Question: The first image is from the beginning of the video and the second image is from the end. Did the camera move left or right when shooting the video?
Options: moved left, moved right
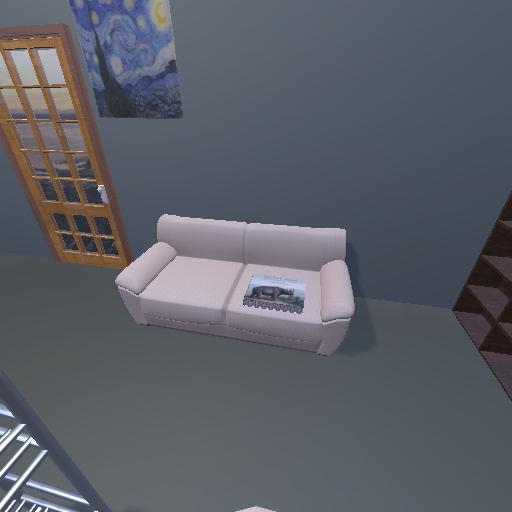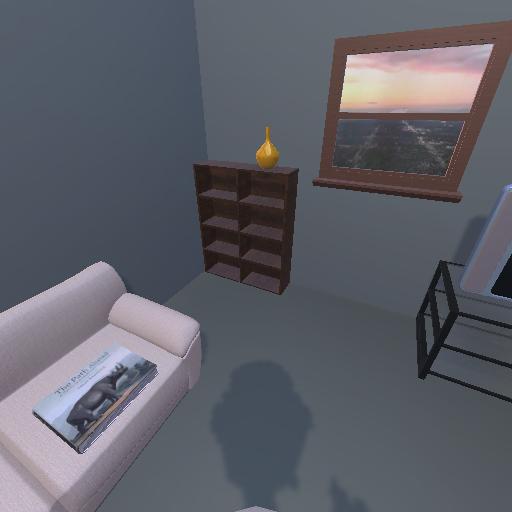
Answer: moved left